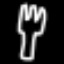
Label: fork